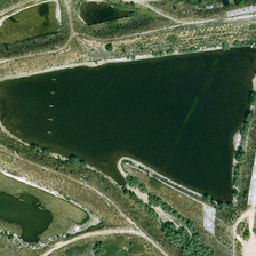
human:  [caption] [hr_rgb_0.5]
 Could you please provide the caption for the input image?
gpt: it is a deep green pond next to a road .

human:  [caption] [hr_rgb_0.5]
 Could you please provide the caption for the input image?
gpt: We can see a triangular pond and a curved pond with trees and paths around it.

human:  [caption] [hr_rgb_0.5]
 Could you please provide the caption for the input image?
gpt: A triangular pond and a curved prungon pond that depicts trees and roads.

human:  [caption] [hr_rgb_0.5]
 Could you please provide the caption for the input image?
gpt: you can see a triangle pond and a curved stratagem pond with trees and paths around.

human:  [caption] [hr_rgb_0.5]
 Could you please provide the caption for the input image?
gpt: We came to a steep place, surrounded by trees and paths.